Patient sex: F
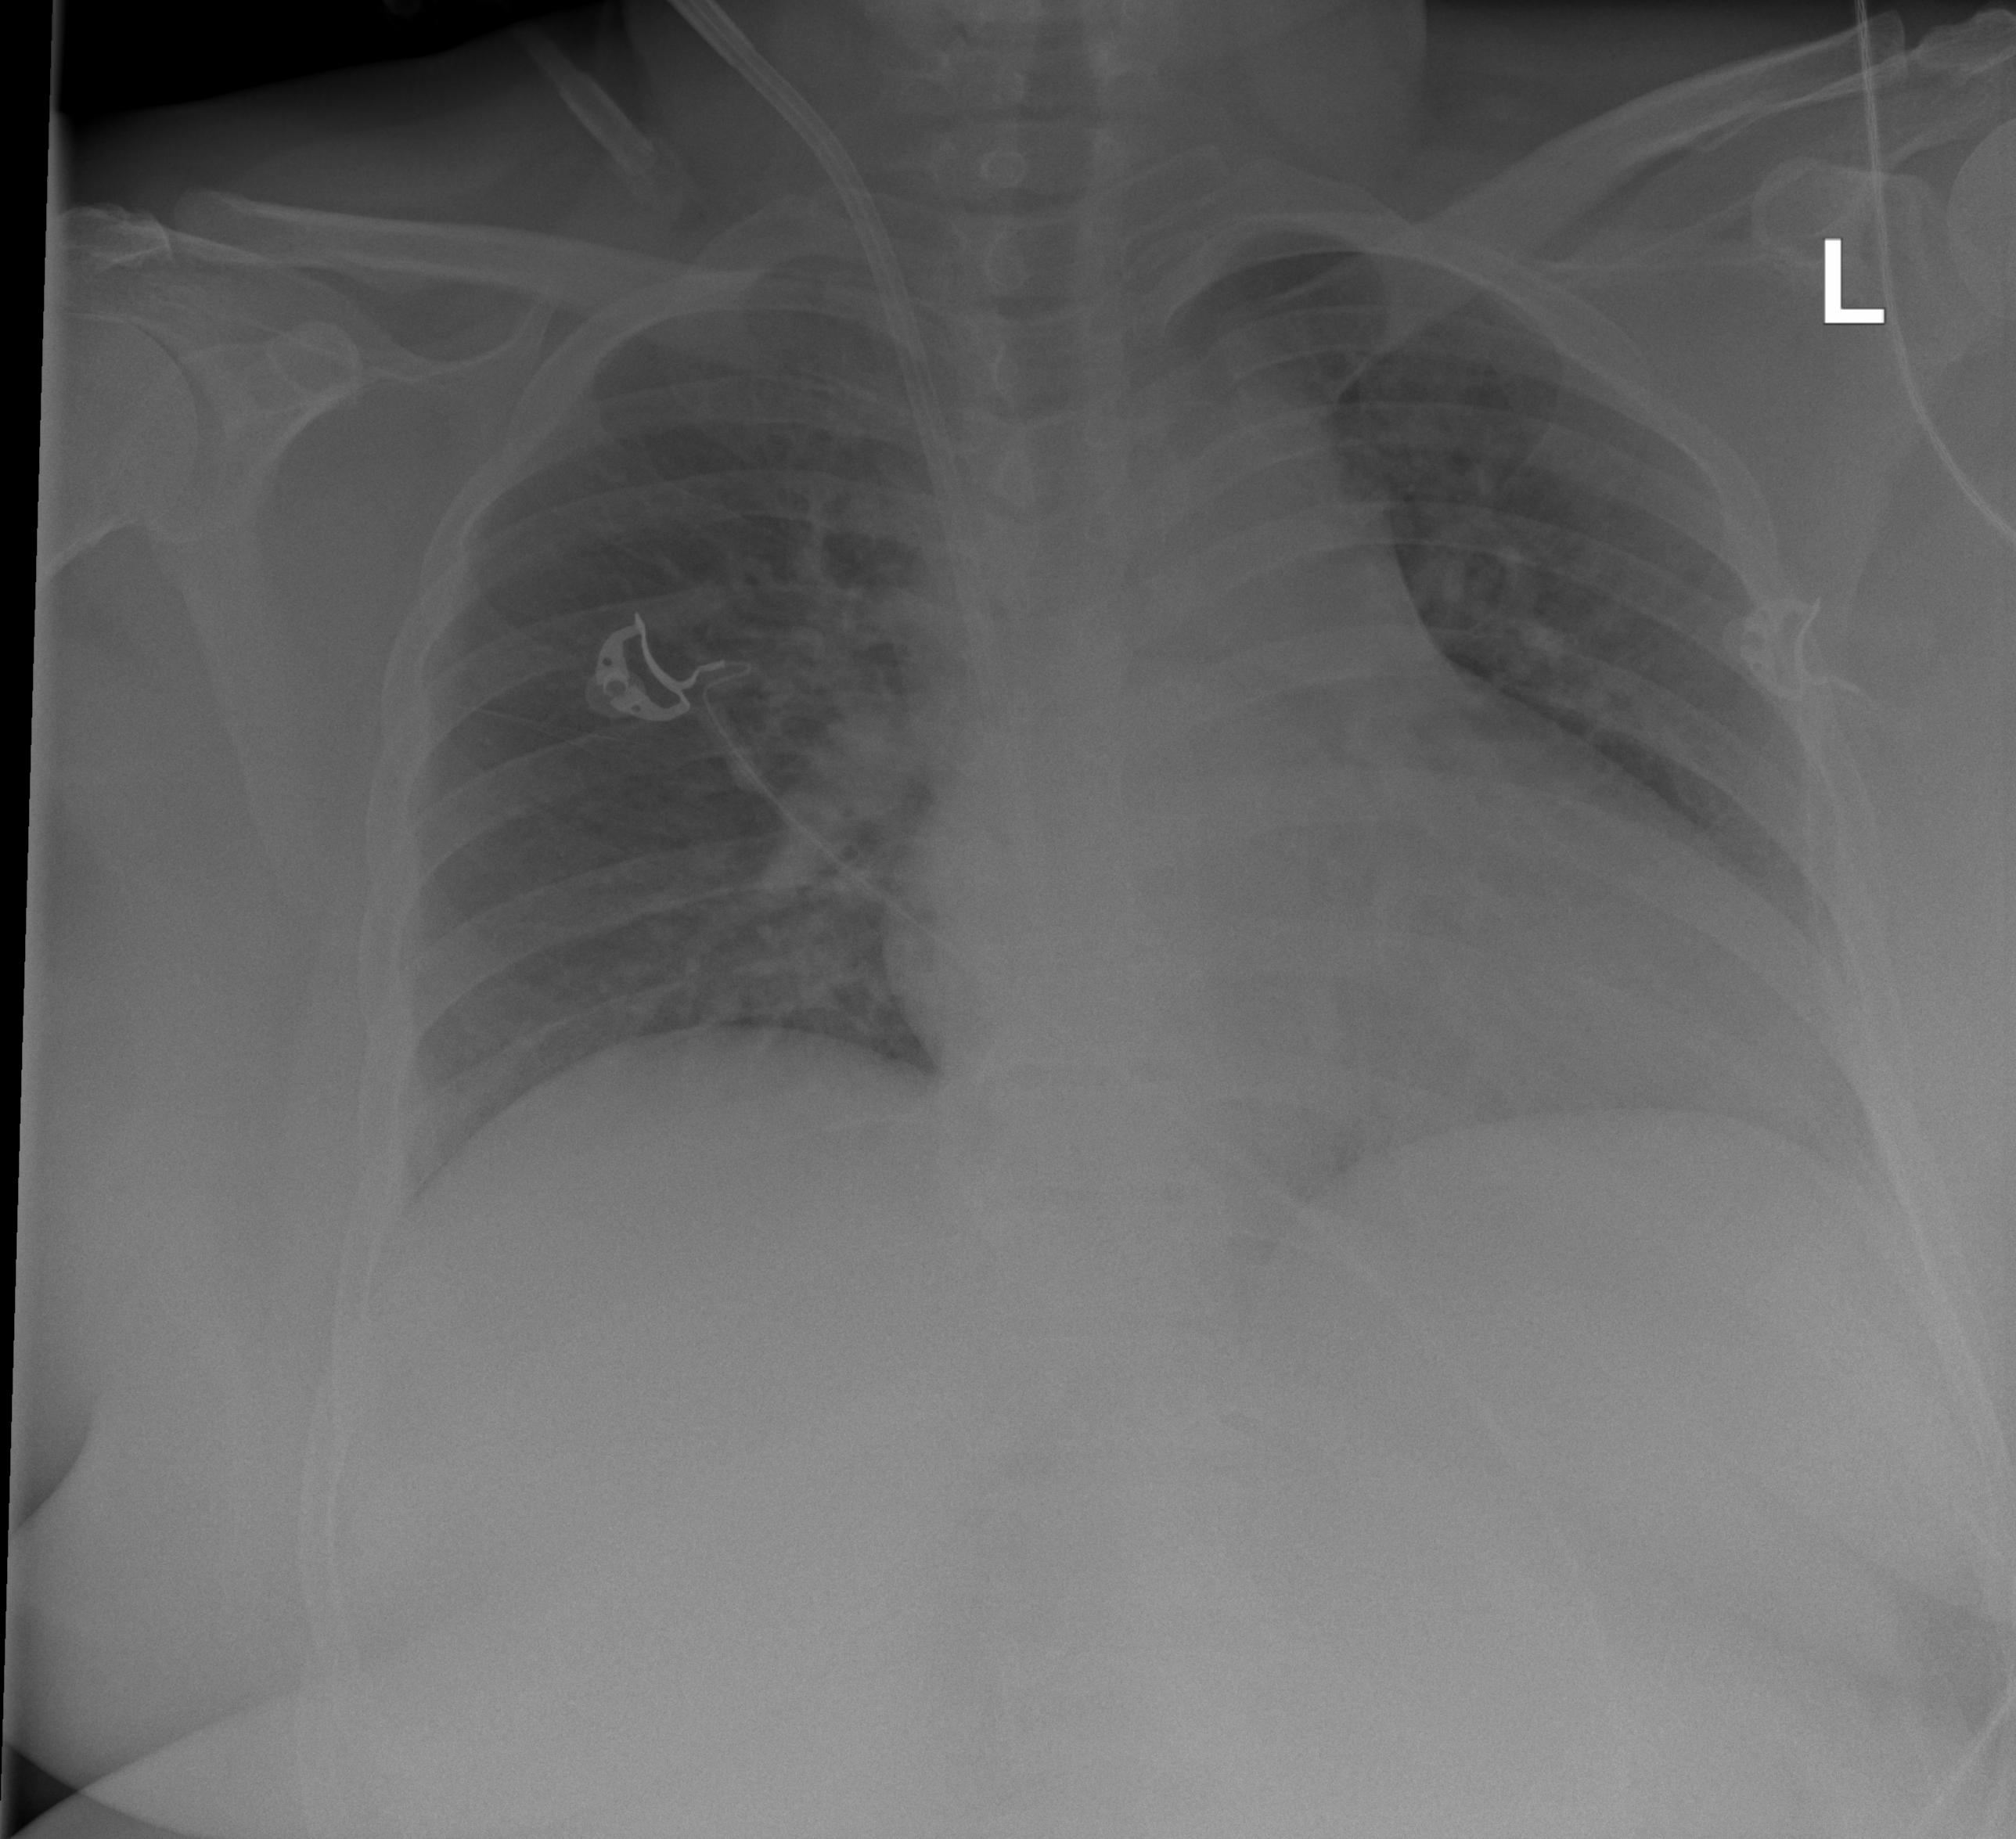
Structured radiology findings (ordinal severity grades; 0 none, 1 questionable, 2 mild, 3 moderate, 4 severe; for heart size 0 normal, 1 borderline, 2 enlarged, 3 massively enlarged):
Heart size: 2
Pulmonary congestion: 0
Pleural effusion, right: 0
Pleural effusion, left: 2
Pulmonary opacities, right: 0
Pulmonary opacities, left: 0
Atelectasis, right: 2
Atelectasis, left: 2